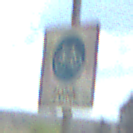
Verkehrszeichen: BeginnFahrradzone
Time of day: Midday
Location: Outdoor (Nature)
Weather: PartlyCloudy
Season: Autumn
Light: Natural